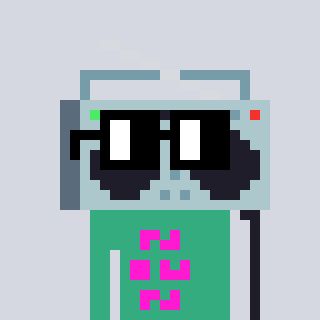
a pixel art character with square black glasses, a boombox-shaped head and a teal-colored body on a cool background